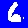
Digit: 6